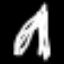
Label: The Eiffel Tower